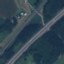
Land use / land cover: Highway